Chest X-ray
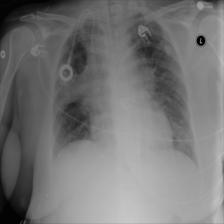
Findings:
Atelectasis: positive
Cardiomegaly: negative
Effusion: negative
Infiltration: positive
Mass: negative
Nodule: negative
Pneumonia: negative
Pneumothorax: negative
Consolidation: negative
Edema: negative
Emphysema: negative
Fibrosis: negative
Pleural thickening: negative
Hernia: negative